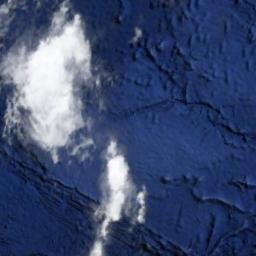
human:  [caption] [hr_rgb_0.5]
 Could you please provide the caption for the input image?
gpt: The white cloud is above blue sea .

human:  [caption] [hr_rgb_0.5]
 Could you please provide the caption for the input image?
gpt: The cumulus clouds are located above the surface of the sea while some ups and downs are on the ocean floor .

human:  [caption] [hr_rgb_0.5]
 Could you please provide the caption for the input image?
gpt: White clouds on blue sea .

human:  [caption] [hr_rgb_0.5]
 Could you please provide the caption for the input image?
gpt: A thin cloud floats on the azure sea .

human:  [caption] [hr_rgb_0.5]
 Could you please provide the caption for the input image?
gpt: There are thick white clouds over a blue sea .